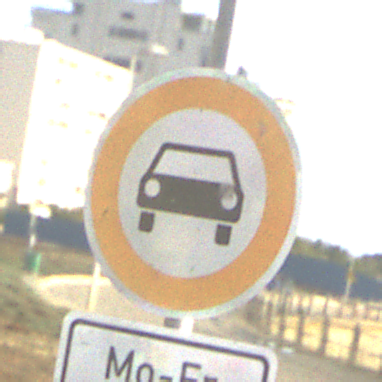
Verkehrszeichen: VerbotKraftwagen
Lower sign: ZeitangabenMitBeschraenkungAufWochentage2
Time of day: MorningAfternoon
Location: Outdoor (Suburban)
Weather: PartlyCloudy
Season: NotSpecified
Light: Natural